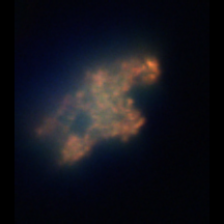
Taxon: Unknown_detritus
Group: Unknown